Question: I have two wheels (sprites) each with a loader which when rotated the white part shows up.
The loader is centered inside the Sprite and I am trying to make the white part disappear.

Any ideas?
Any pointers, would really appreciate it as still fairly new to actionscript 3.
'''
//create the first wheel
backgroundURL = new URLRequest();
backgroundLoader = new Loader();
myWheelSprite = new Sprite();
backgroundURL.url = "images/wheelimage.jpg";
backgroundLoader.load(backgroundURL);
//Use contentLoaderInfo.addEventListener to find out the image width and height.
backgroundLoader.contentLoaderInfo.addEventListener(Event.COMPLETE,backgroundLoaderimageFinishedLoading);
myWheelSprite.x = 60;
myWheelSprite.y = 60;
myWheelSprite.addEventListener(MouseEvent.CLICK, myMouseClickFunction);
trace("myWheelSprite X = "+myWheelSprite.x);
//create the second wheel
backgroundURL2 = new URLRequest();
backgroundLoader2 = new Loader();
myWheelSprite2 = new Sprite();
backgroundURL2.url = "images/wheelimage.jpg";
backgroundLoader2.load(backgroundURL);
//Use contentLoaderInfo.addEventListener to find out the image width and height. backgroundLoader2.contentLoaderInfo.addEventListener(Event.COMPLETE,backgroundLoader2imageFinishedLoading);
myWheelSprite2.x =480;
myWheelSprite2.y = 480;
trace("myWheelSprite2 X = "+myWheelSprite2.x);
//My code to rotate the image.
function myMouseClickFunction(event:MouseEvent) {
var myTimeline:TimelineMax = new TimelineMax({repeat:10});
myTimeline.append(TweenLite.to(myWheelSprite, 10, {rotation:360, ease:Linear.easeNone}));
}
'''
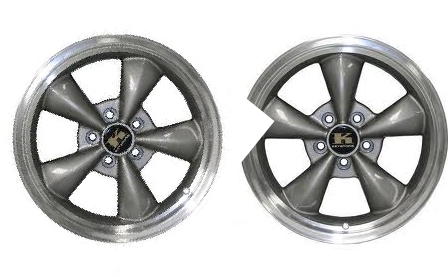
Answer: What you are seeing is the white background of the leftmost image overlapping the right one.
The best solution here is to use an image format that supports transparency, in your case PNG is probably the best.
Use something like photoshop to remove the white parts and save the image again, Flash will respect the transparency and everything will look good.